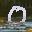
Label: 0